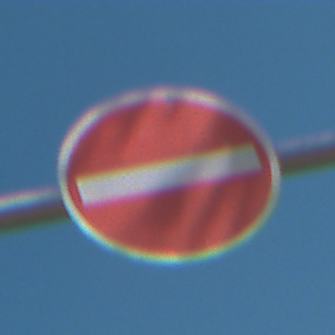
Verkehrszeichen: VerbotDerEinfahrt
Umgebung: Outdoor, Nature
Tageszeit: Midday
Wetter: PartlyCloudy
Licht: Natural
Jahreszeit: NotSpecified
Kontrast: HighContrast